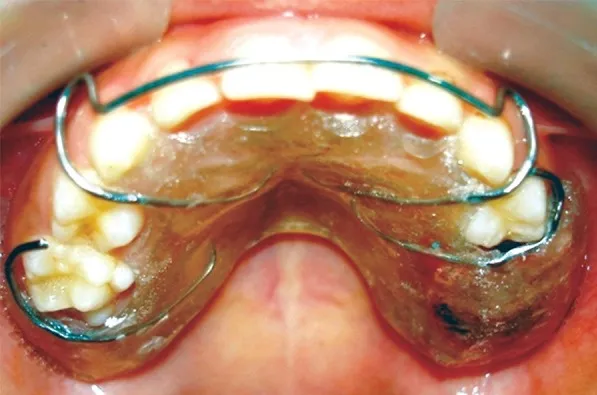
Appliance positioned in the child's mouth.
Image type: medical_photograph (oral_photograph)